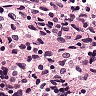
Metastatic tissue present: no